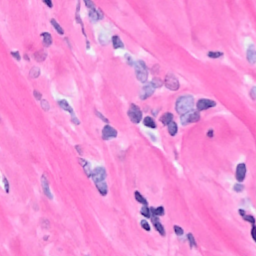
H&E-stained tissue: Breast